Current action and preconditions to check: trajectory_clear

Your task: For each precondition in the list above, predict whether it will hold at this action.

Consider the current scene as observed from the mobile robot's camera, and analyze the predicted future states of all dynamic agents (e.g., people, animals, vehicles, or any moving entities) within the NEXT SECOND.

IMPORTANT: Only answer "very likely" if you are absolutely certain—based on strong, clear evidence—that a dynamic agent will violate the precondition in the predicted future state. Do NOT answer "very likely" for unlikely, ambiguous, or low-probability risks.

Ask yourself for each precondition: Is there a high probability, with clear and convincing evidence, that the predicted future states of any dynamic agent will interfere with the predicted future state of the currently executing action within the NEXT SECOND, causing that precondition to fail?

Assess the risk level based on these predictions. Use "likely" or "very likely" if motions create a clear risk of interference.

Use "neutral" or "improbable" if agents are nearby but their predicted paths are clearly diverging or non-conflicting.

Failure Risk Categories: "very improbable", "improbable", "neutral", "likely", "very likely"

Answer Format: Output ONLY the probability_of_failure value from these categories: "very improbable", "improbable", "neutral", "likely", "very likely"

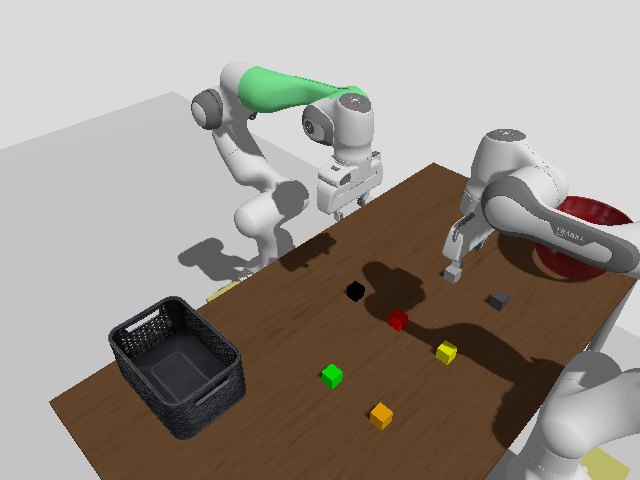

Answer: very improbable